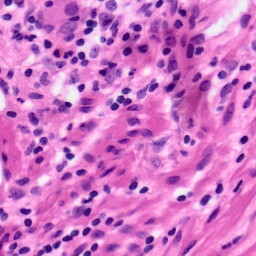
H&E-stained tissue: Pancreatic